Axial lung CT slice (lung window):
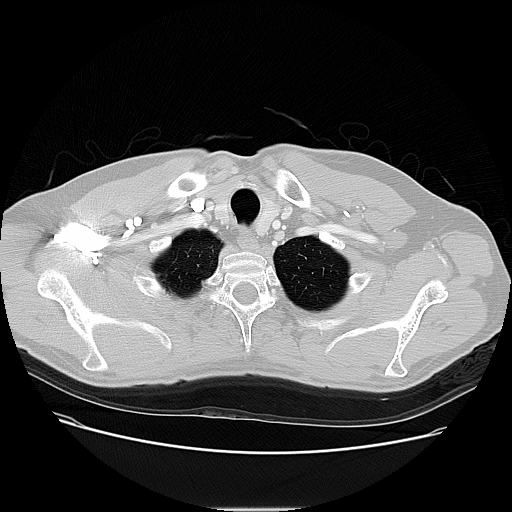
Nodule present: no